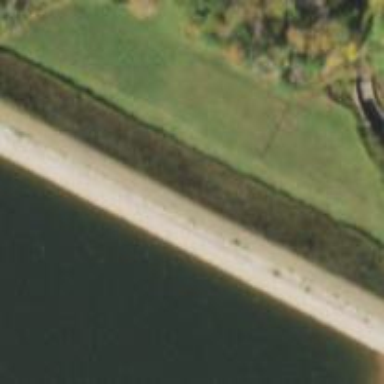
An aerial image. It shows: Dam across waterway.